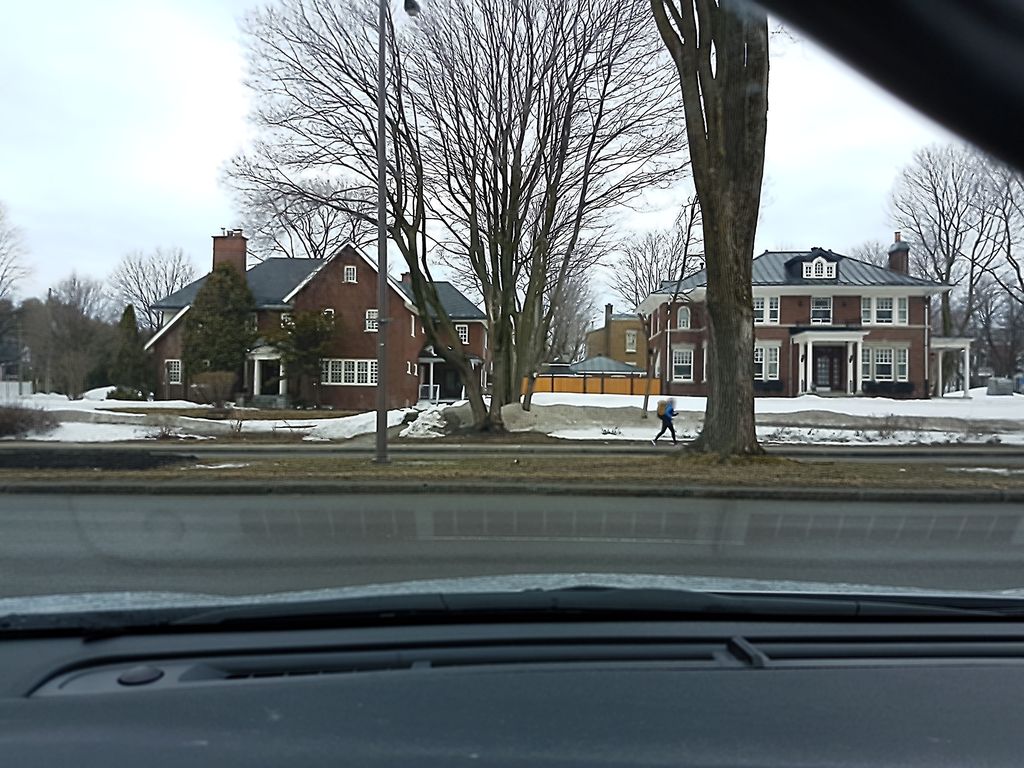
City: quebec_city